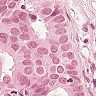
Metastatic tissue present: yes